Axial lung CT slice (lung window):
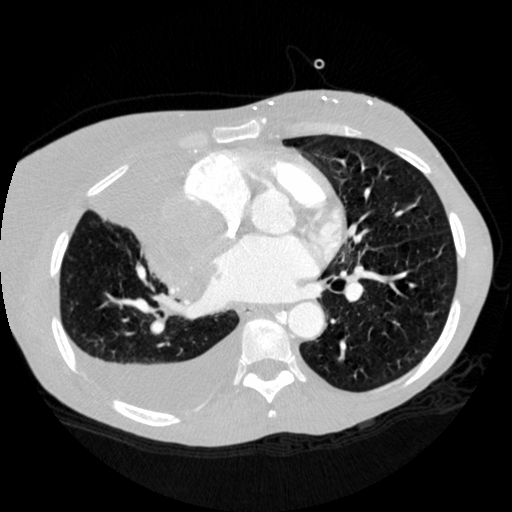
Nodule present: no